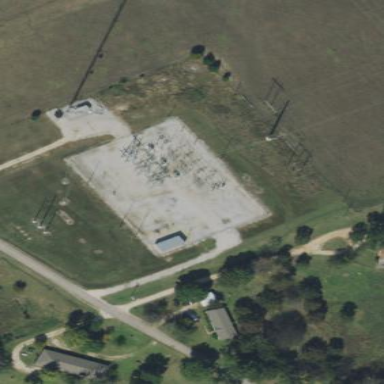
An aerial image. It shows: Outdoor power substation surrounded by fence. The substation operates at the distribution level.